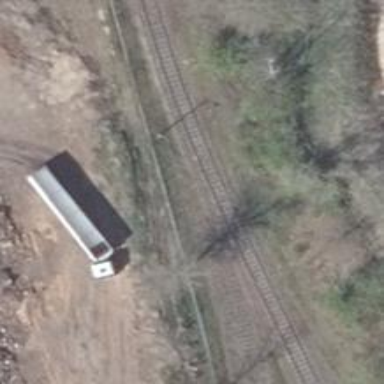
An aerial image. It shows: Railway switch.